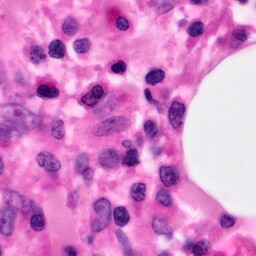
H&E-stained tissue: Pancreatic